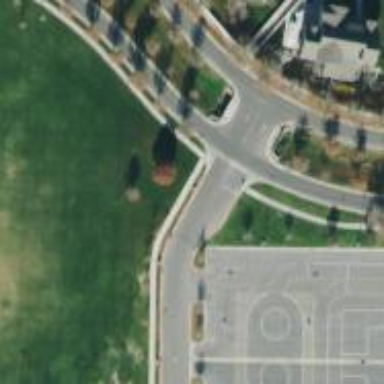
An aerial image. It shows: Unmarked crossing on footway.